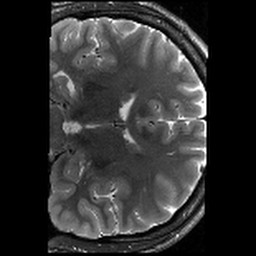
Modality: T2w
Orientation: coronal
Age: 22
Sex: male
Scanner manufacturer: siemens
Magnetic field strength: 3 T
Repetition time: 8.02 s
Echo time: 0.08 s